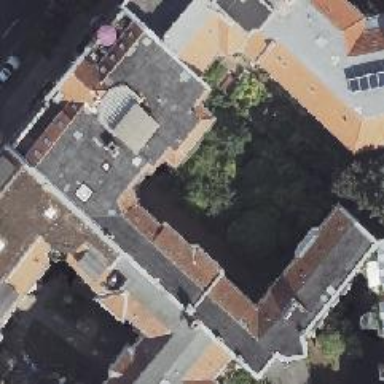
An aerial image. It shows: Apartment building with double saltbox roof shape.